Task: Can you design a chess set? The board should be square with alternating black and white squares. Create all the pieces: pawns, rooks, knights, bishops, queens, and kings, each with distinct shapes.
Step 2736:
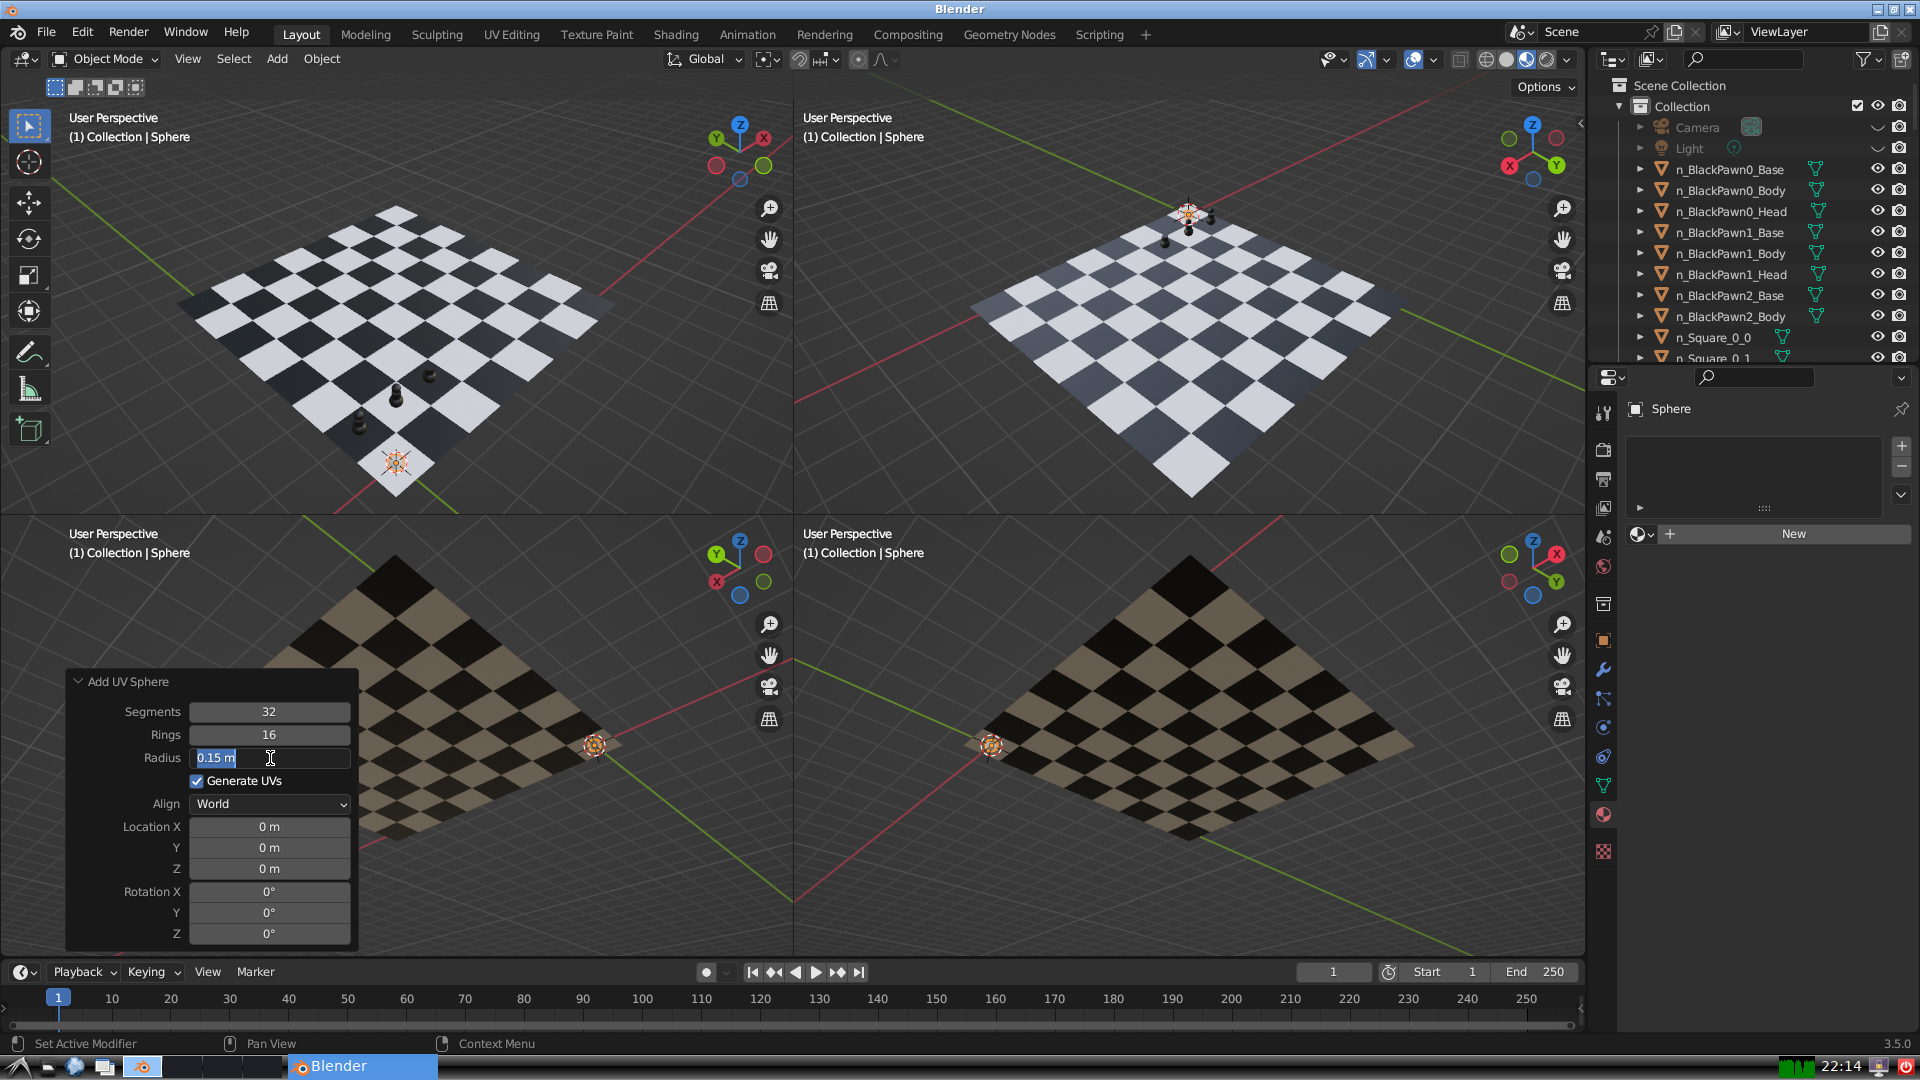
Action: input_text: 0.1